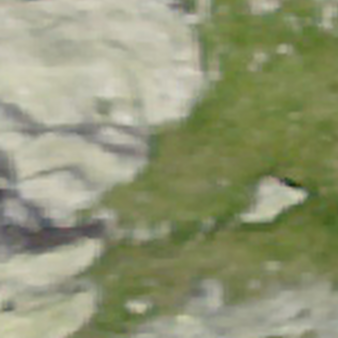
Label: other